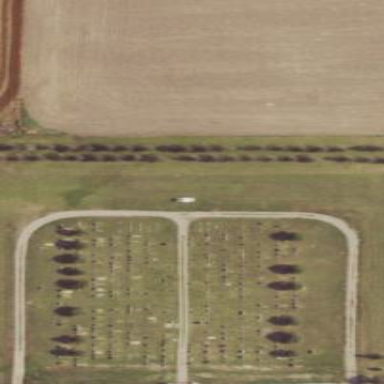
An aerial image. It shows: Cemetery.